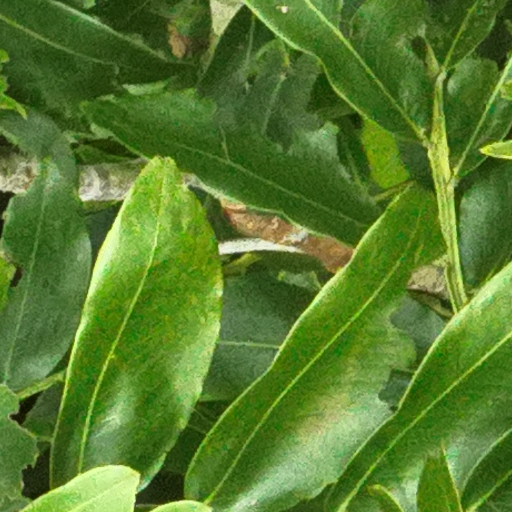
Species: Dipteryx oleifera
GBIF accepted scientific name: Dipteryx oleifera
Crown area (m\u00b2): 287.006